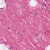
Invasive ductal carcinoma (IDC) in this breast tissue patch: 0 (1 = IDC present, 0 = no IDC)